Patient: sex F, age 66
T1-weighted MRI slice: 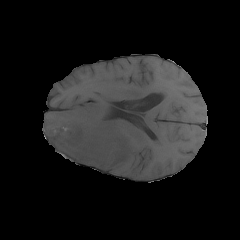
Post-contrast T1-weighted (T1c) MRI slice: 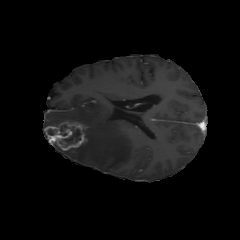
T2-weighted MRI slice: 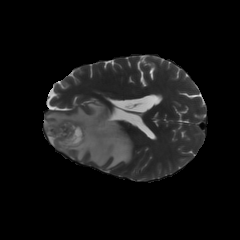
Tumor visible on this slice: yes
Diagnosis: Glioblastoma, IDH-wildtype
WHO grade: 4